Question: I have successfully used the jQuery <URL> selector to remove the right margin from every fourth element in a long list of div's. It looks like this:
'''
$(".myDivClass:nth-child(4n+4)").css("margin-right", 0);
'''
But the page is also open for user interaction (via jQuery) and one of the things that the user can do is hide/show elements. When an element is hidden, its style is set to "display:none". The elements are floated so if you remove one element in the middle of a row, an element from the row below will jump up, like this:

My first thought was to redo the whole thing by first adding a margin to all elements and then remove it from every fourth element; something like this:
'''
$(".myDivClass").css("margin-right","20px");
$(".myDivClass:visible:nth-child(4n+4").css("margin-right", 0);
'''
But the second row does nothing and I don't think you can stack pseudo selectors like in the example above(?)
Thanks in advance!
/Thomas
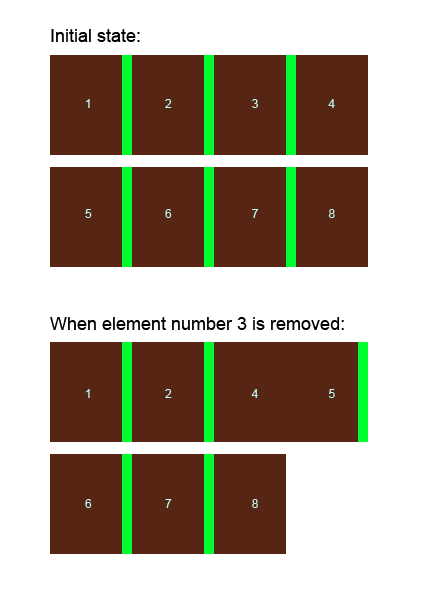
Answer: I know this isn't directly an answer to your question, but when I do similar things with floating a bunch of block elements with some spacing between them, I usually will keep the margin on all of them but make their parent container have (in this case) a negative margin-right equal to the spacing between the elements.
This way the parent will still fit where you want it but the children will just float as they should with the space they need.